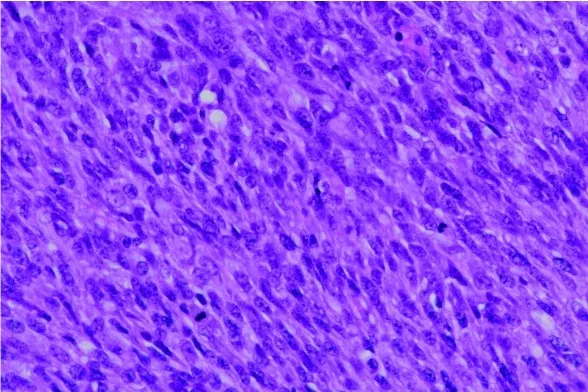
The sarcoma tumor cells possessed enlarged, elongated, pleomorphic and hyperchromatic nuclei, distinct nucleoli and small amount of cytoplasm. . Mitotic figures were frequently noted. No osseous, chondroid or rhadomyomatous differentiation was seen. (H&E stain; magnification, x400).
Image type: pathology (h&e)